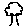
Label: tree